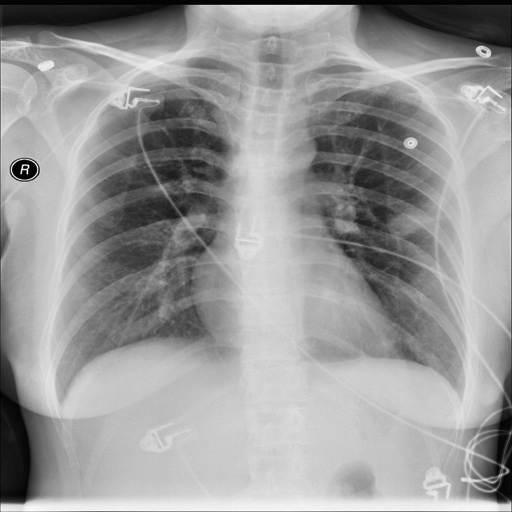
Finding: NORMAL